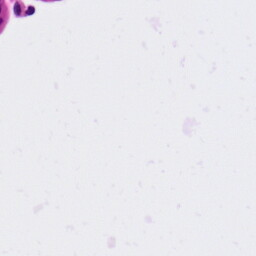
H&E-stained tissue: Colon